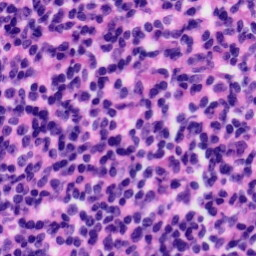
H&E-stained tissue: Tonsil